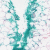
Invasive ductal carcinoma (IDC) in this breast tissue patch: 0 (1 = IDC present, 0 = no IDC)